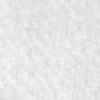
Label: no_change